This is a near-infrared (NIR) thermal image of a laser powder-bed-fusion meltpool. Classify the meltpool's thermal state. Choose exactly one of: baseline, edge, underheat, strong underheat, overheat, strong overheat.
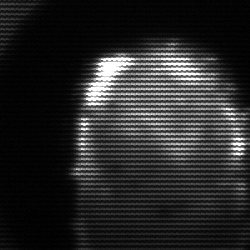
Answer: baseline